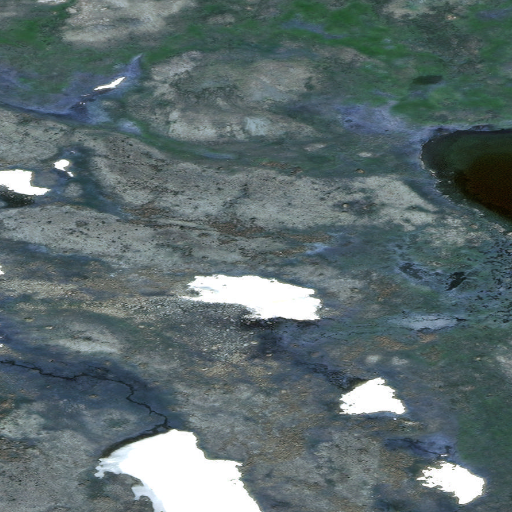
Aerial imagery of gap in Alaska named Shellabarger Pass containing only unknown